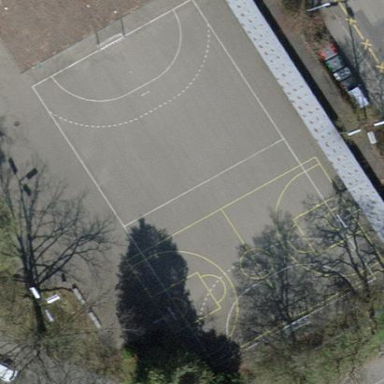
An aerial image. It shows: Asphalt pitch designated for soccer and basketball.